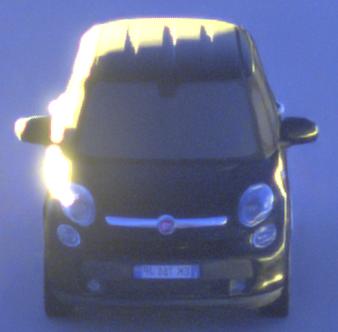
Make: Fiat
Model: 500L 1.4 16V
Detailed model: 500L (199)
Model produced from: 2012/10
Model produced until: 2017/05
Doors: 5
Color: black
Road condition: dry road
Daytime: sunrise or sunset
Contrast: high contrast